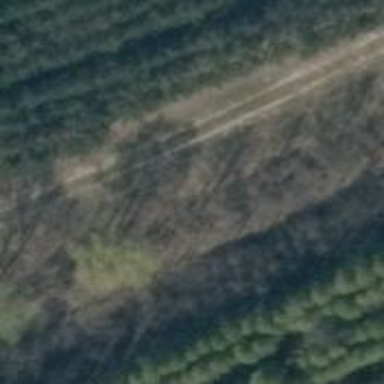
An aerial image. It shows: Track with grade 5 tracktype.